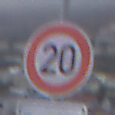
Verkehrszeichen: Geschwindigkeit20
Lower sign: HinweiseAufGefahrenDurchVerbaleAngabe11
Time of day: SunriseSunset
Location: Outdoor (Beach)
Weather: Overcast
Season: NotSpecified
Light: Natural